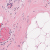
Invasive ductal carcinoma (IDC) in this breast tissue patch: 0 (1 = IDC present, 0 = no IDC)